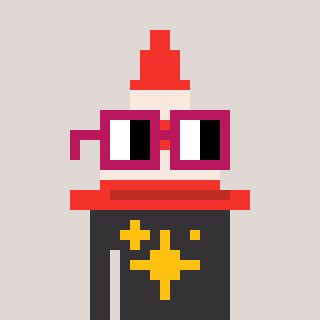
a pixel art character with square dark red glasses, a cone-shaped head and a grayscale-colored body on a warm background